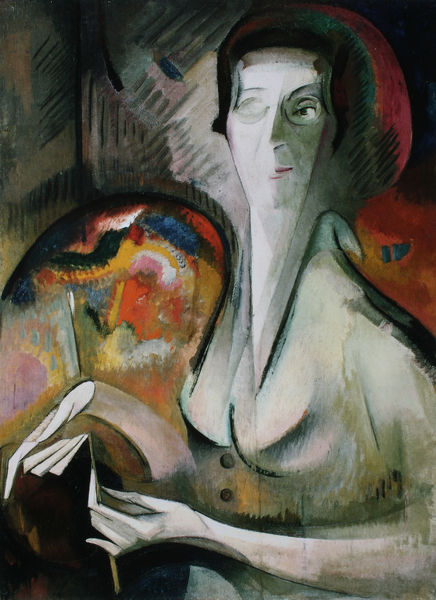
Titel: Selbstporträt
Künstler: Alice Bailly
Standort: Washington, D.C.
Institution: National Museum of Women in the Arts
Schlagwörter: berg, blau, dunkel, gemälde, hand, kopf, körper, mann, schatten, weiß, aquarell, gelb, grün, kirchner, kubismus, kubistisch, landschaft, ocker, sitzen, blume, brust, bunt, busen, daumen, finger, frau, frisur, geste, grau, haar, handschuh, hell, hintergrund, hut, kleid, lampe, licht, mund, nase, ohr, orange, raum, schwarz, stuhl, tisch, zimmer, blick, dame, haus, rot, tier, beige, expressionismus, flächig, fächer, leute, malerei, muster, alt, hemd, jacke, mütze, wand, alte, arm, arme, augen, blass, bluse, gesicht, halten, kleidung, kragen, mensch, bildnis, hals, hände, innenraum, möbel, portrait, porträt, schauen, spiegel, öl, feld, felder, hügel, natur, pastos, auge, gewand, haare, mantel, innen, blässe, dekoltee, kinn, knopf, lippe, lippen, ohren, schulter, vornehm, kreis, oval, kopfbedeckung, lächeln, brüste, ecke, umrisse, schnabel, sitz, bogen, zwei, stab, moderne, abstrakt, farben, fläche, flächen, modern, mauer, farbe, formen, linien, duktus, spitz, weib, weiblich, draussen, zeigefinger, zeitgenössisch, lesen, maler, malerin, staffellei, streifen, stil, wange, augenbraue, zeigen, knöpfe, selbstporträt, geschlossen, striche, abstraktion, umriss, punkte, buch, eckig, expressionistisch, linie, linear, kontur, form, schraffur, greifen, strich, dynamik, punkt, selbstbildnis, leinwand, kranz, kunst, künstlerin, palette, pinsel, farbauftrag, schein, fisch, selbstportrait, heiligenschein, verschwommen, portät, dynamisch, richtung, abgeknickt, händee, drinnen, pullover, decoltee, pulli, kandinsky, moderne kunst, difus, chagall, jahrhundert, stäbchen, gestrichelt, fraben, farbpalette, splitter, einäugig, zacke, abstratkion, contemporary, decoletee, knopr, sieten